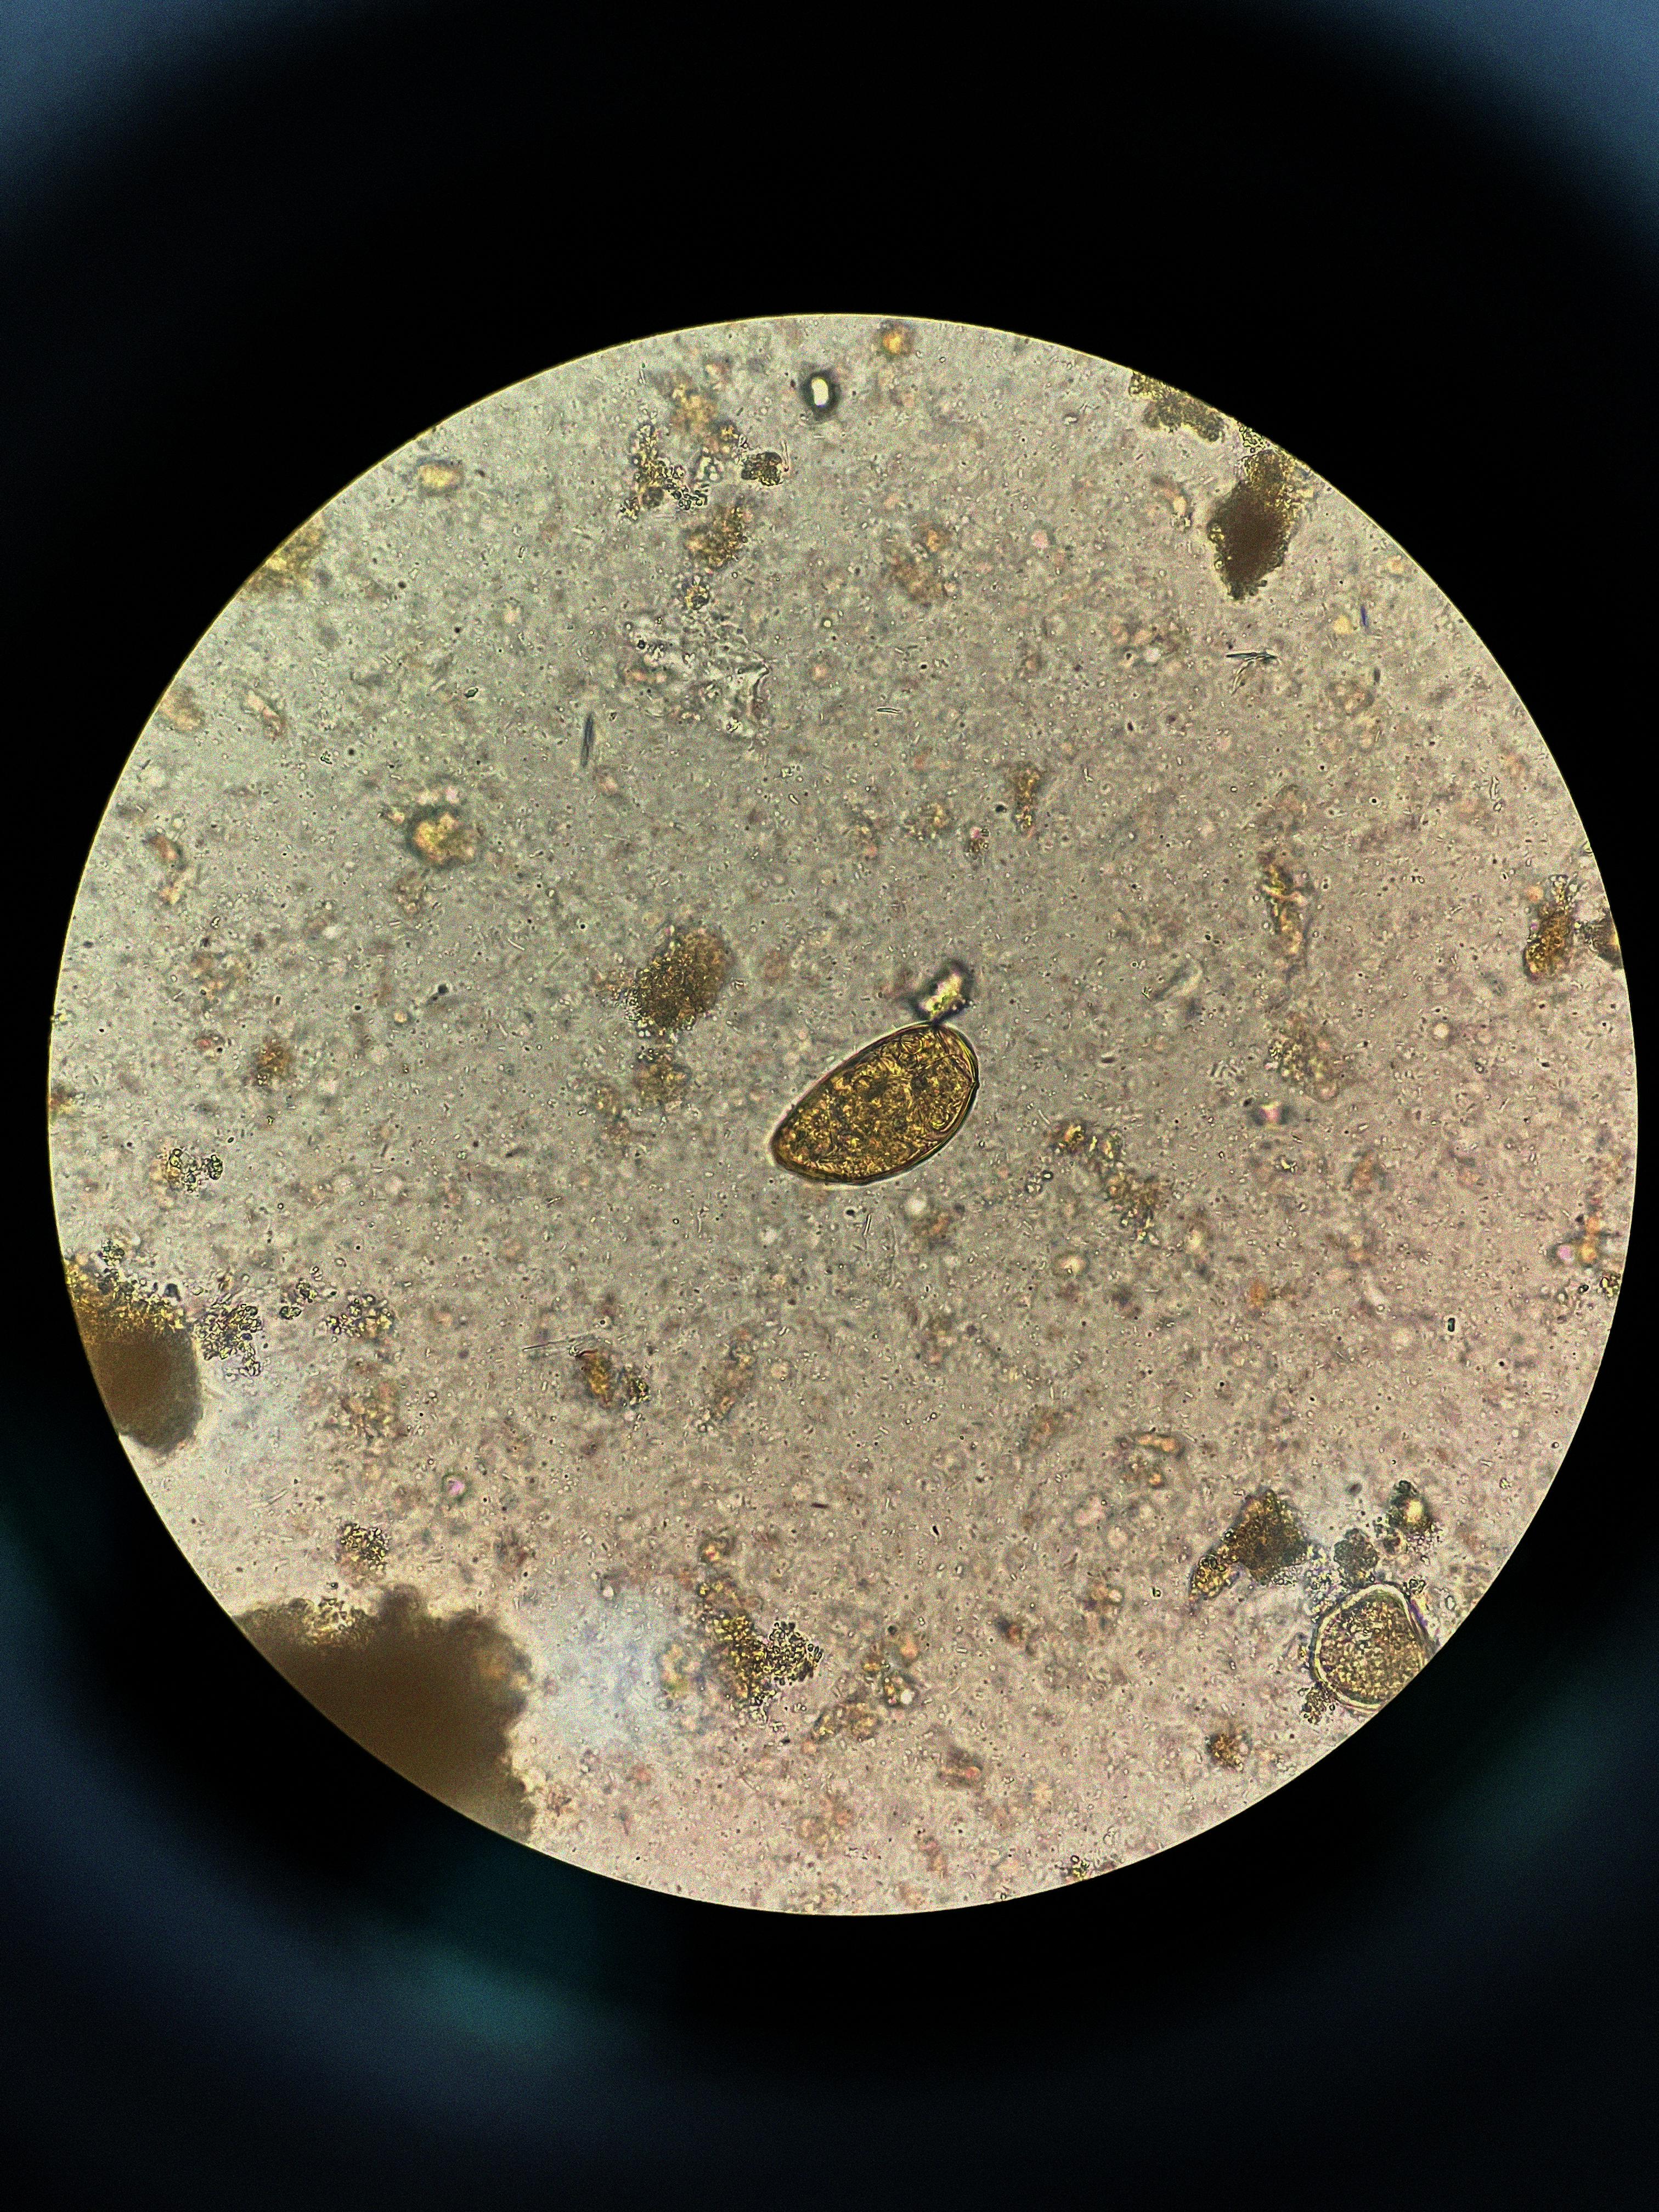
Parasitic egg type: Paragonimus spp